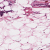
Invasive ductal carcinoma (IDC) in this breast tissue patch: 1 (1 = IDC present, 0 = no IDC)